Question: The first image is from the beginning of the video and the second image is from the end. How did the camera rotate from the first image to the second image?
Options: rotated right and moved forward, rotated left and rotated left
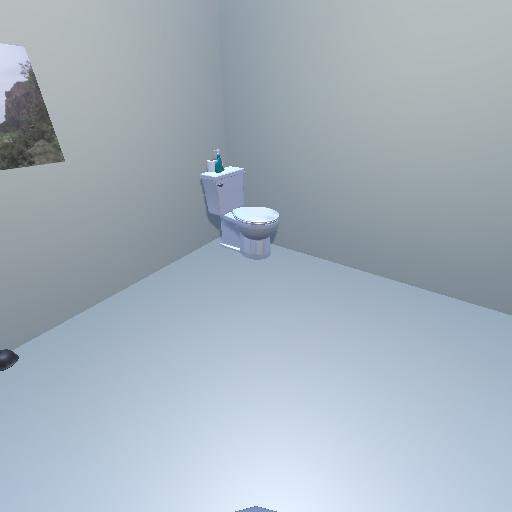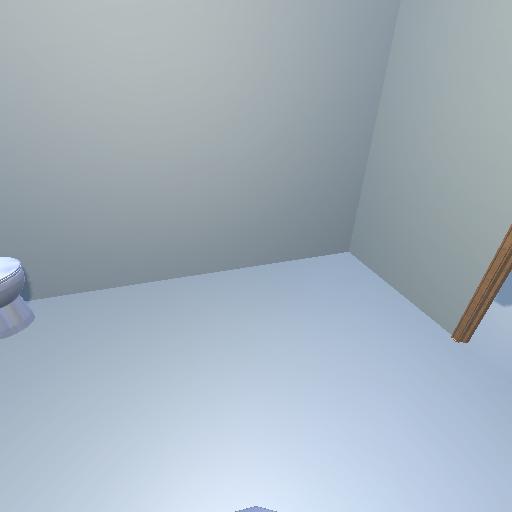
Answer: rotated right and moved forward